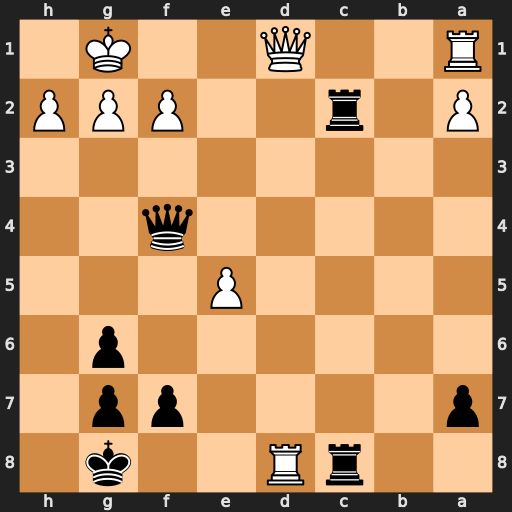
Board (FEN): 2rR2k1/p4pp1/6p1/4P3/5q2/8/P1r2PPP/R2Q2K1
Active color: b
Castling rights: -
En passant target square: -
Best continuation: Kh7 Qxc2 Rxc2